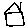
Label: house